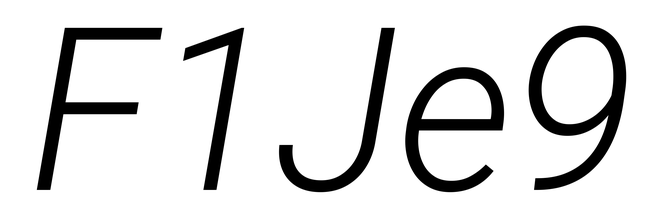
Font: Roboto-Italic_Light_Italic